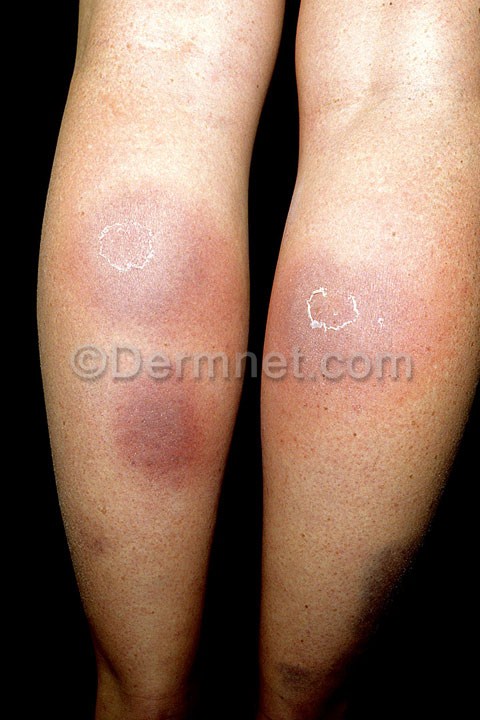
Disease: Systemic Disease